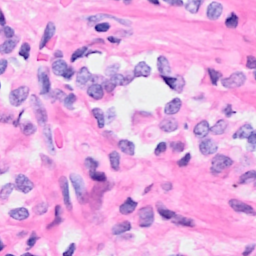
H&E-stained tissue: Breast